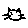
Label: cat